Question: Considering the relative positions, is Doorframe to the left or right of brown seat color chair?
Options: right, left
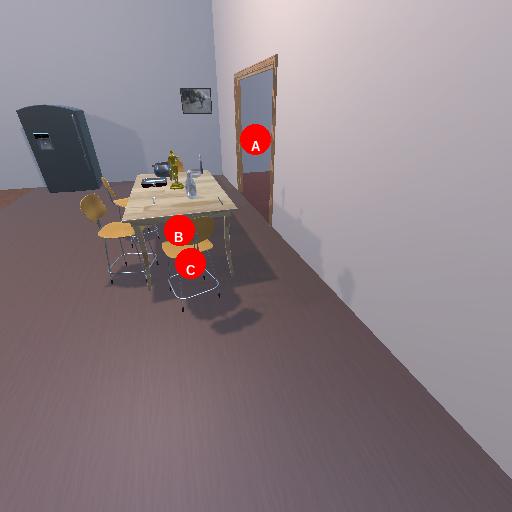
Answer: right